Question: what is the correct way to clear cache in android Application programmatically. I already using following code but its not look work for me
'''
@Override
protected void onDestroy() {
// TODO Auto-generated method stub
super.onDestroy();
clearApplicationData();
}
public void clearApplicationData() {
File cache = getCacheDir();
File appDir = new File(cache.getParent());
if (appDir.exists()) {
String[] children = appDir.list();
for (String s : children) {
if (!s.equals("lib")) {
deleteDir(new File(appDir, s));
Log.i("EEEEEERRRRRRROOOOOOORRRR", "**************** File /data/data/APP_PACKAGE/" + s + " DELETED *******************");
}
}
}
}
public static boolean deleteDir(File dir) {
if (dir != null && dir.isDirectory()) {
String[] children = dir.list();
for (int i = 0; i < children.length; i++) {
boolean success = deleteDir(new File(dir, children[i]));
if (!success) {
return false;
}
}
}
return dir.delete();
}
'''

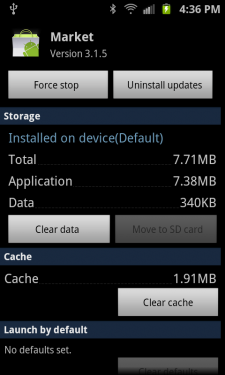
Answer: If you are looking for delete cache of your own application then simply delete your cache directory and its all done !
'''
public static void deleteCache(Context context) {
try {
File dir = context.getCacheDir();
deleteDir(dir);
} catch (Exception e) { e.printStackTrace();}
}
public static boolean deleteDir(File dir) {
if (dir != null && dir.isDirectory()) {
String[] children = dir.list();
for (int i = 0; i < children.length; i++) {
boolean success = deleteDir(new File(dir, children[i]));
if (!success) {
return false;
}
}
return dir.delete();
} else if(dir!= null && dir.isFile()) {
return dir.delete();
} else {
return false;
}
}
'''